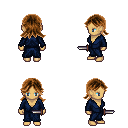
a pixel art fantasy rpg character, female body template, human, tanned skin, blue robe, metal pants, brown loose hair, dagger, four views (front, back, left, right), 2x2 character sprite sheet, small pixel art, hard edges, no anti-aliasing